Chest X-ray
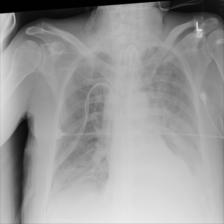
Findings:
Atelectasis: positive
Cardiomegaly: negative
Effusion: negative
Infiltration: positive
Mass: negative
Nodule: negative
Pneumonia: negative
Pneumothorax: negative
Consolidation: negative
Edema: negative
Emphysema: negative
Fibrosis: negative
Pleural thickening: negative
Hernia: negative